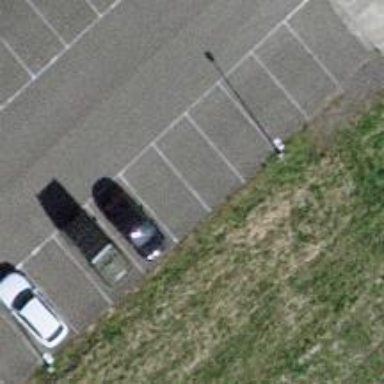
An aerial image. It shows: Parking area.